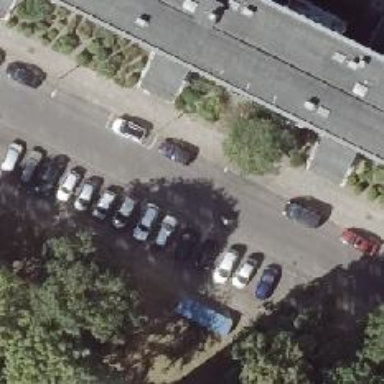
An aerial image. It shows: Parking available on the street side.